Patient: sex M, age 57
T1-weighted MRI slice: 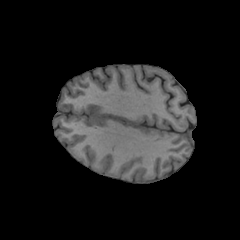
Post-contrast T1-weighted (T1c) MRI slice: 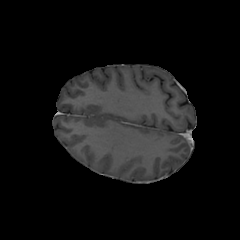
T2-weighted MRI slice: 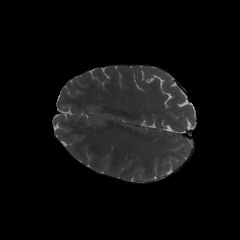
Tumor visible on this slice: no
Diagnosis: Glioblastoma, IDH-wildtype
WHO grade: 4